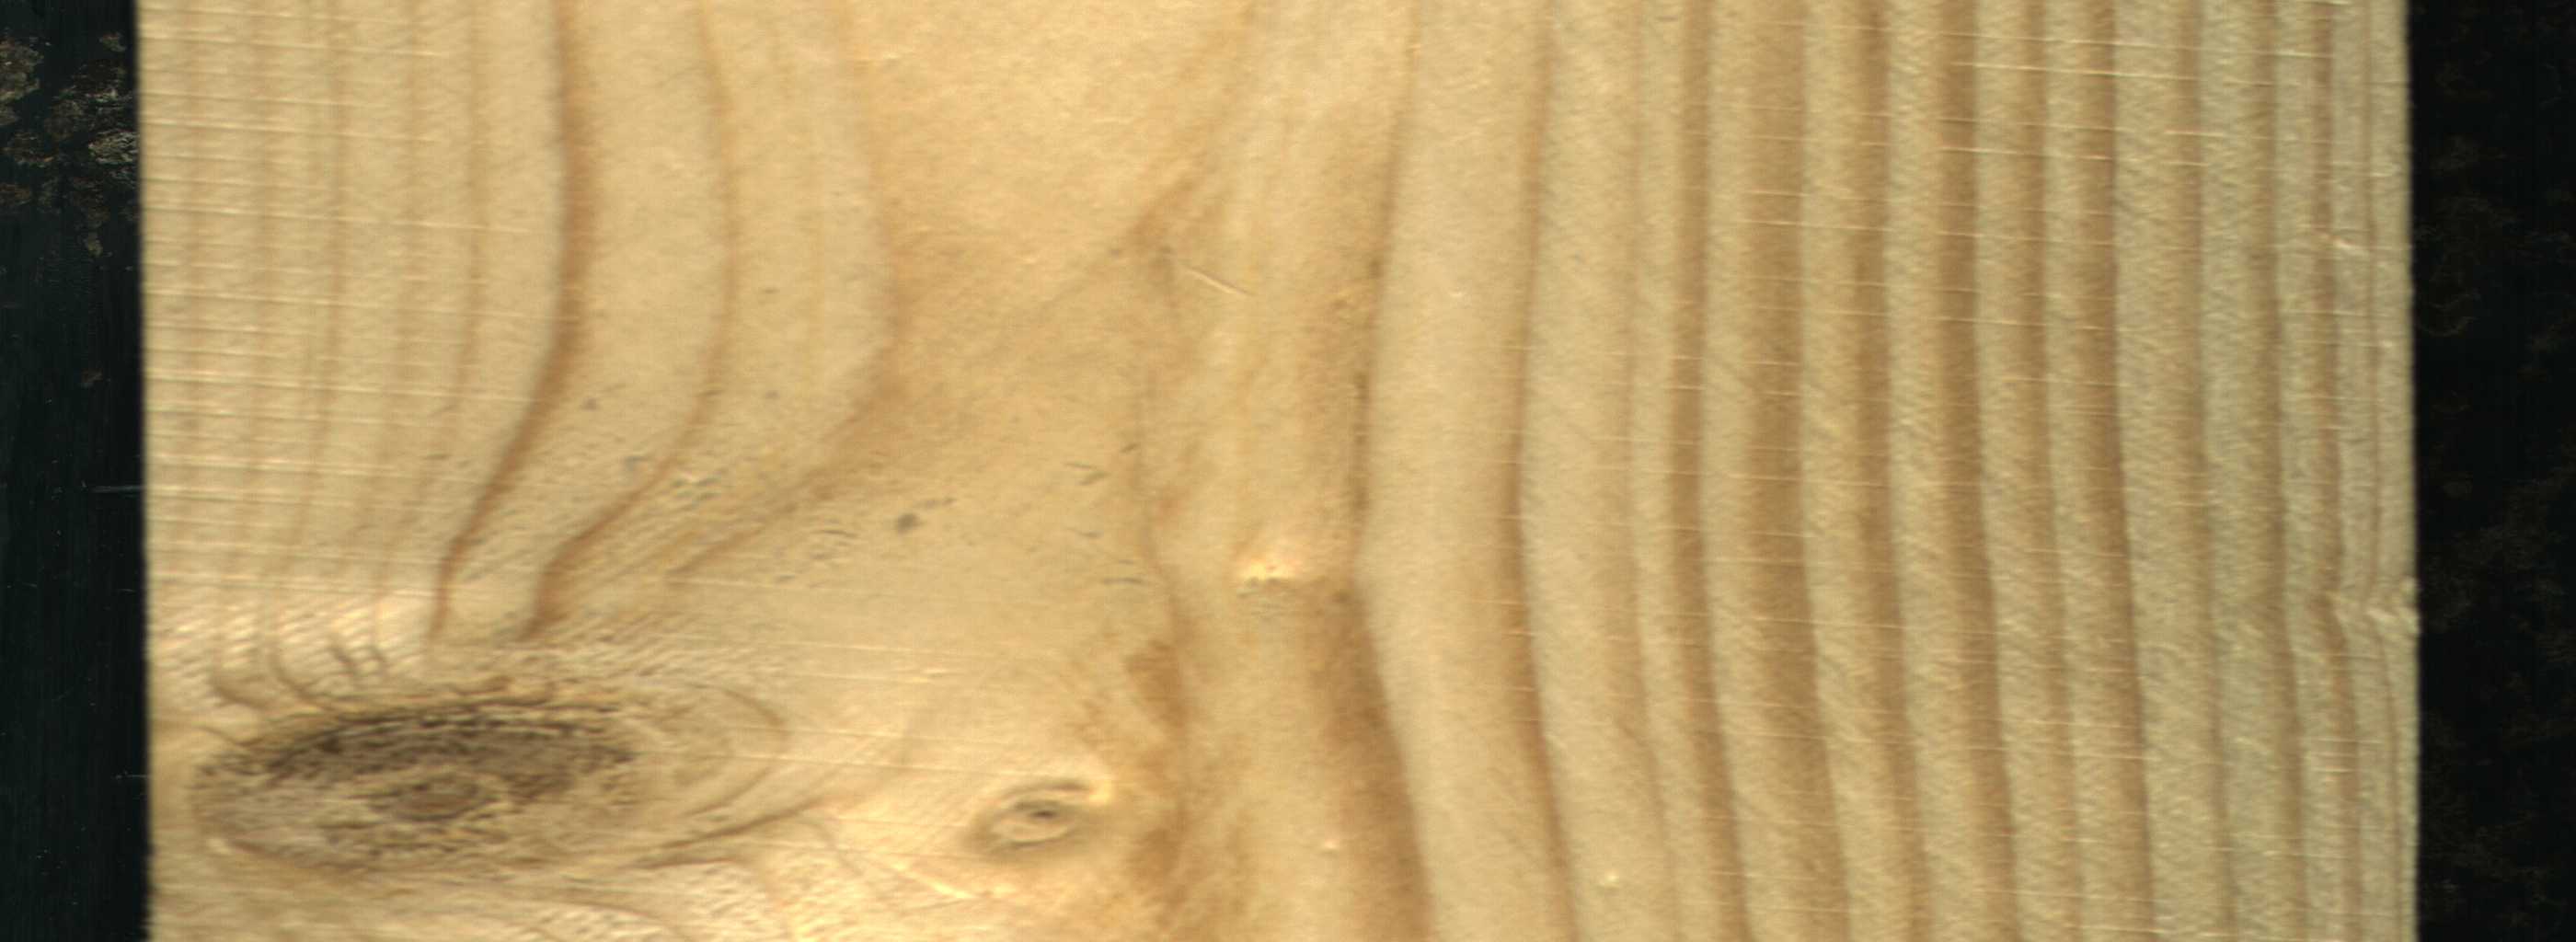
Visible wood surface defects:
Live_Knot
Live_Knot